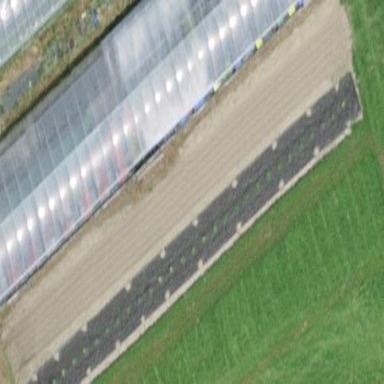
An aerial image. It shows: Greenhouse.